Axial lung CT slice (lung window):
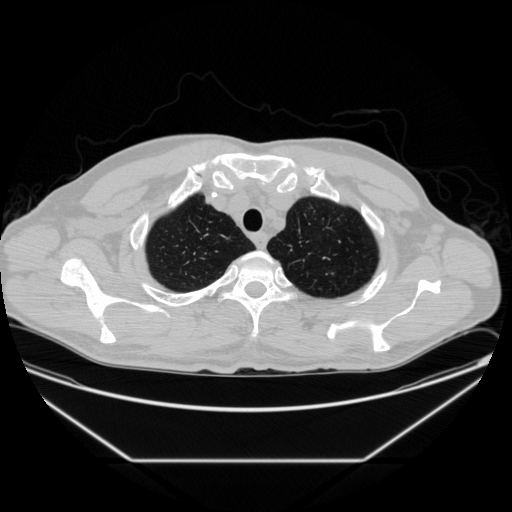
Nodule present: no